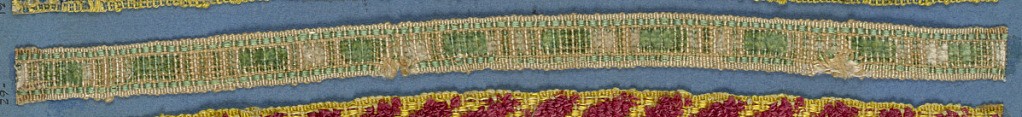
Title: Trimming
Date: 19th century
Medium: silk Technique: cut supplementary warp pile (velvet)
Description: Trimming fragment in a design of alternating squares of green and ivory in cut velvet.